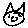
Label: cat